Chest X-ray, AP view. Patient: 71 years old, sex M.
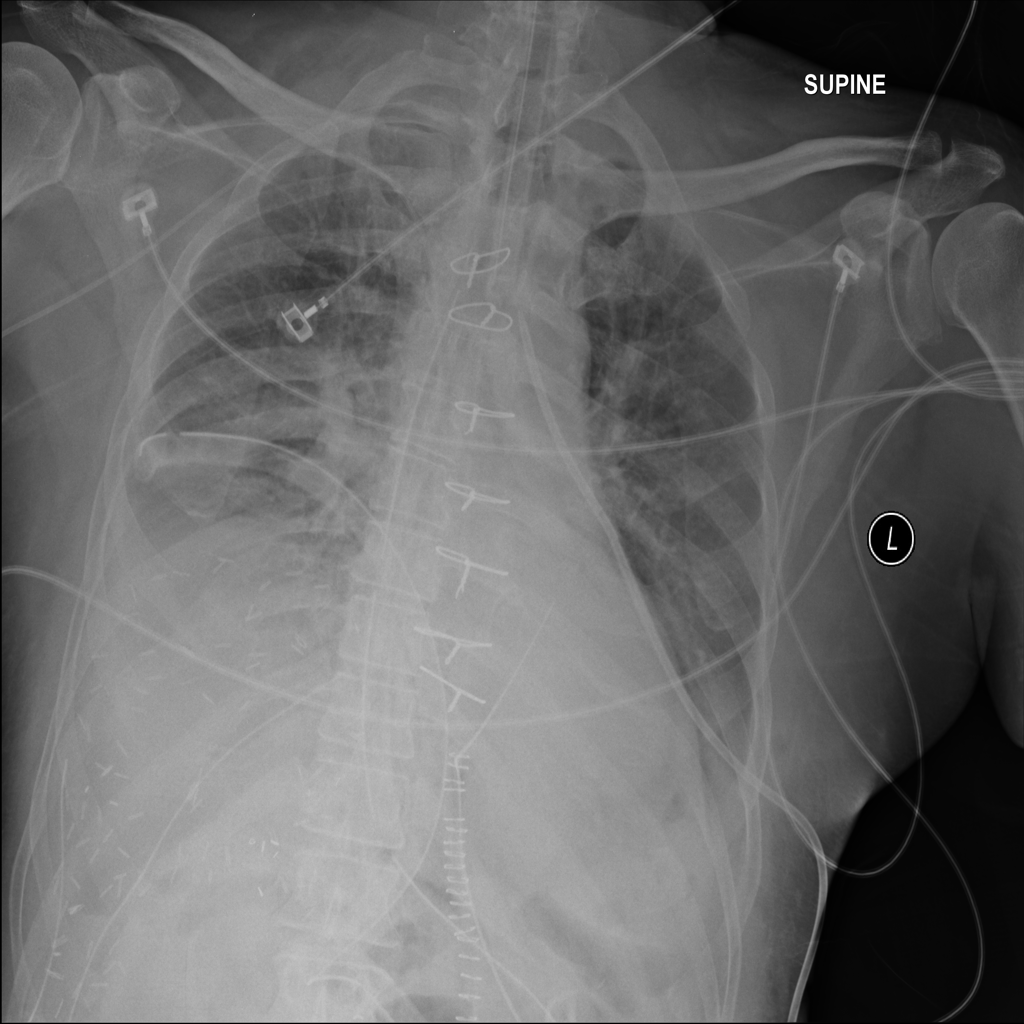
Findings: Effusion, Infiltration